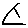
Label: triangle